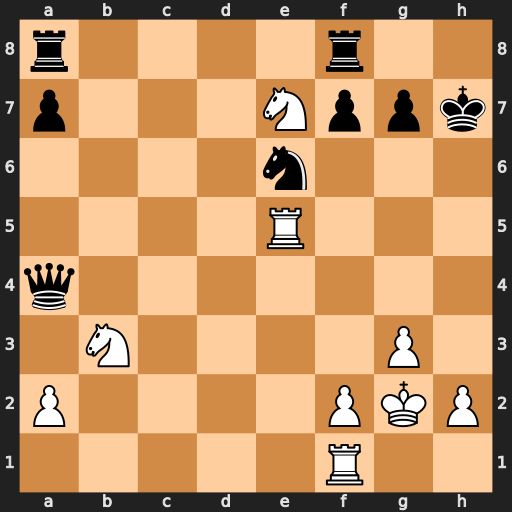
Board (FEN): r4r2/p3Nppk/4n3/4R3/q7/1N4P1/P4PKP/5R2
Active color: w
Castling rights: -
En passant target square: -
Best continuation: Rh5#